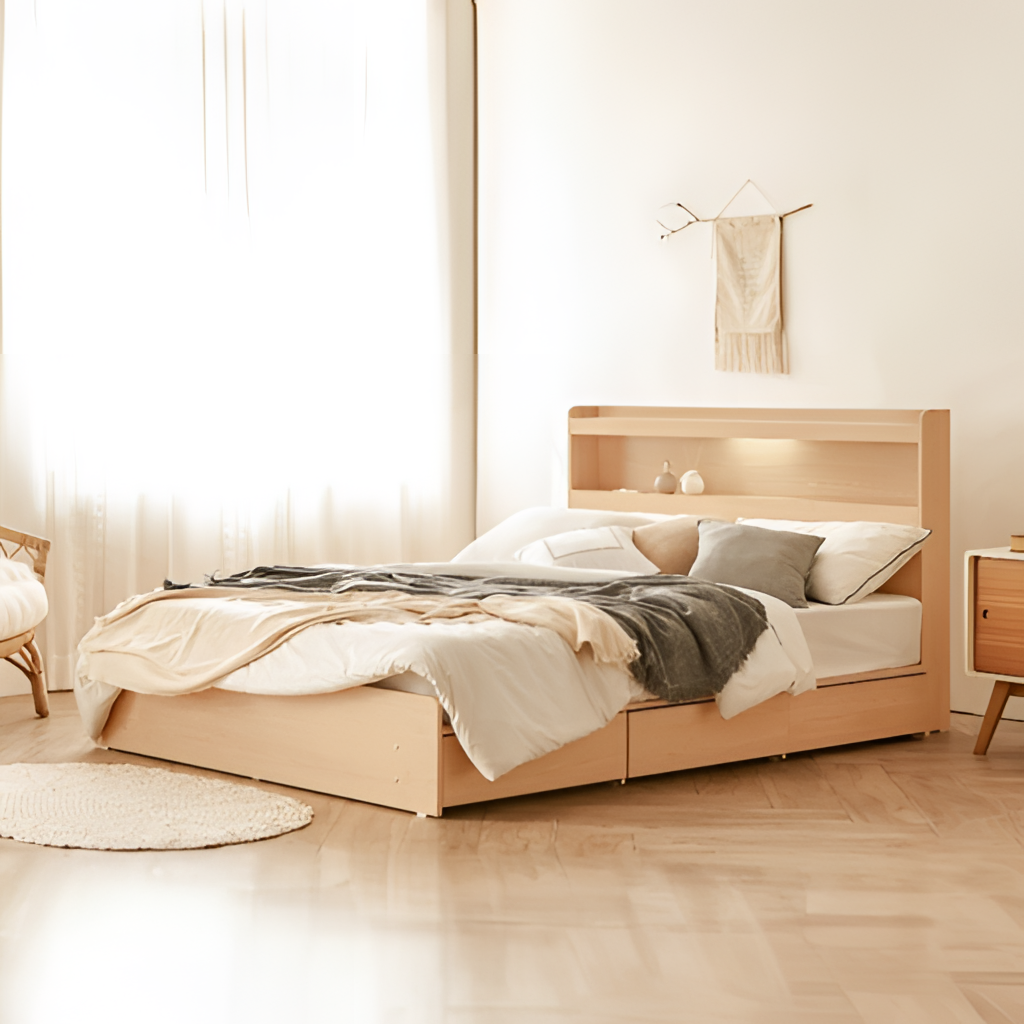
beige wood illuminated headboard bed, bedroom, Scandinavian, beige wood flooring, with plank pattern, paint wallpaper, with solid pattern